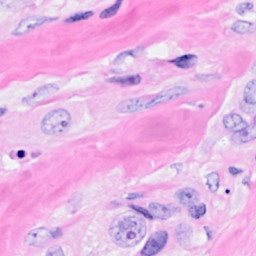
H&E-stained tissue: Breast